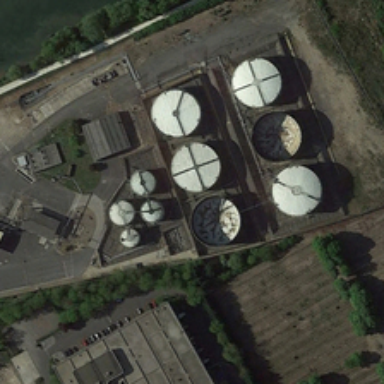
Some storage tanks are surrounded by some green trees .